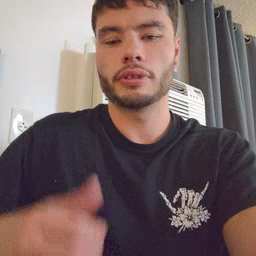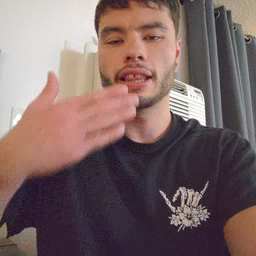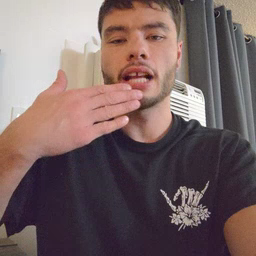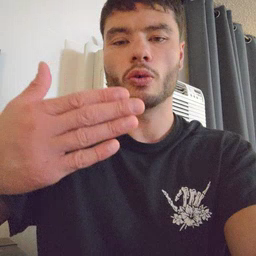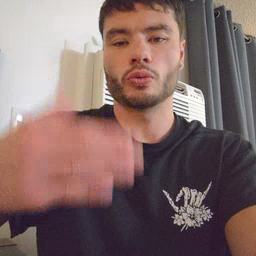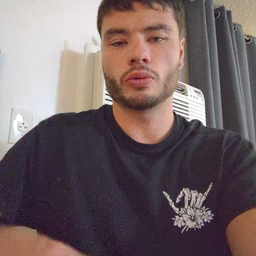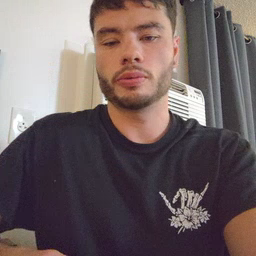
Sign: thankyou